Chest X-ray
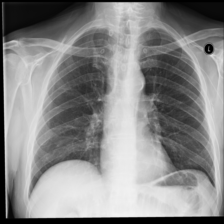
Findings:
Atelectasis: negative
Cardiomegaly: negative
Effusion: negative
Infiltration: negative
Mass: negative
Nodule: negative
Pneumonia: negative
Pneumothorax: negative
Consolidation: negative
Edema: negative
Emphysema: negative
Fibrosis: negative
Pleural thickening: negative
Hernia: negative